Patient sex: M
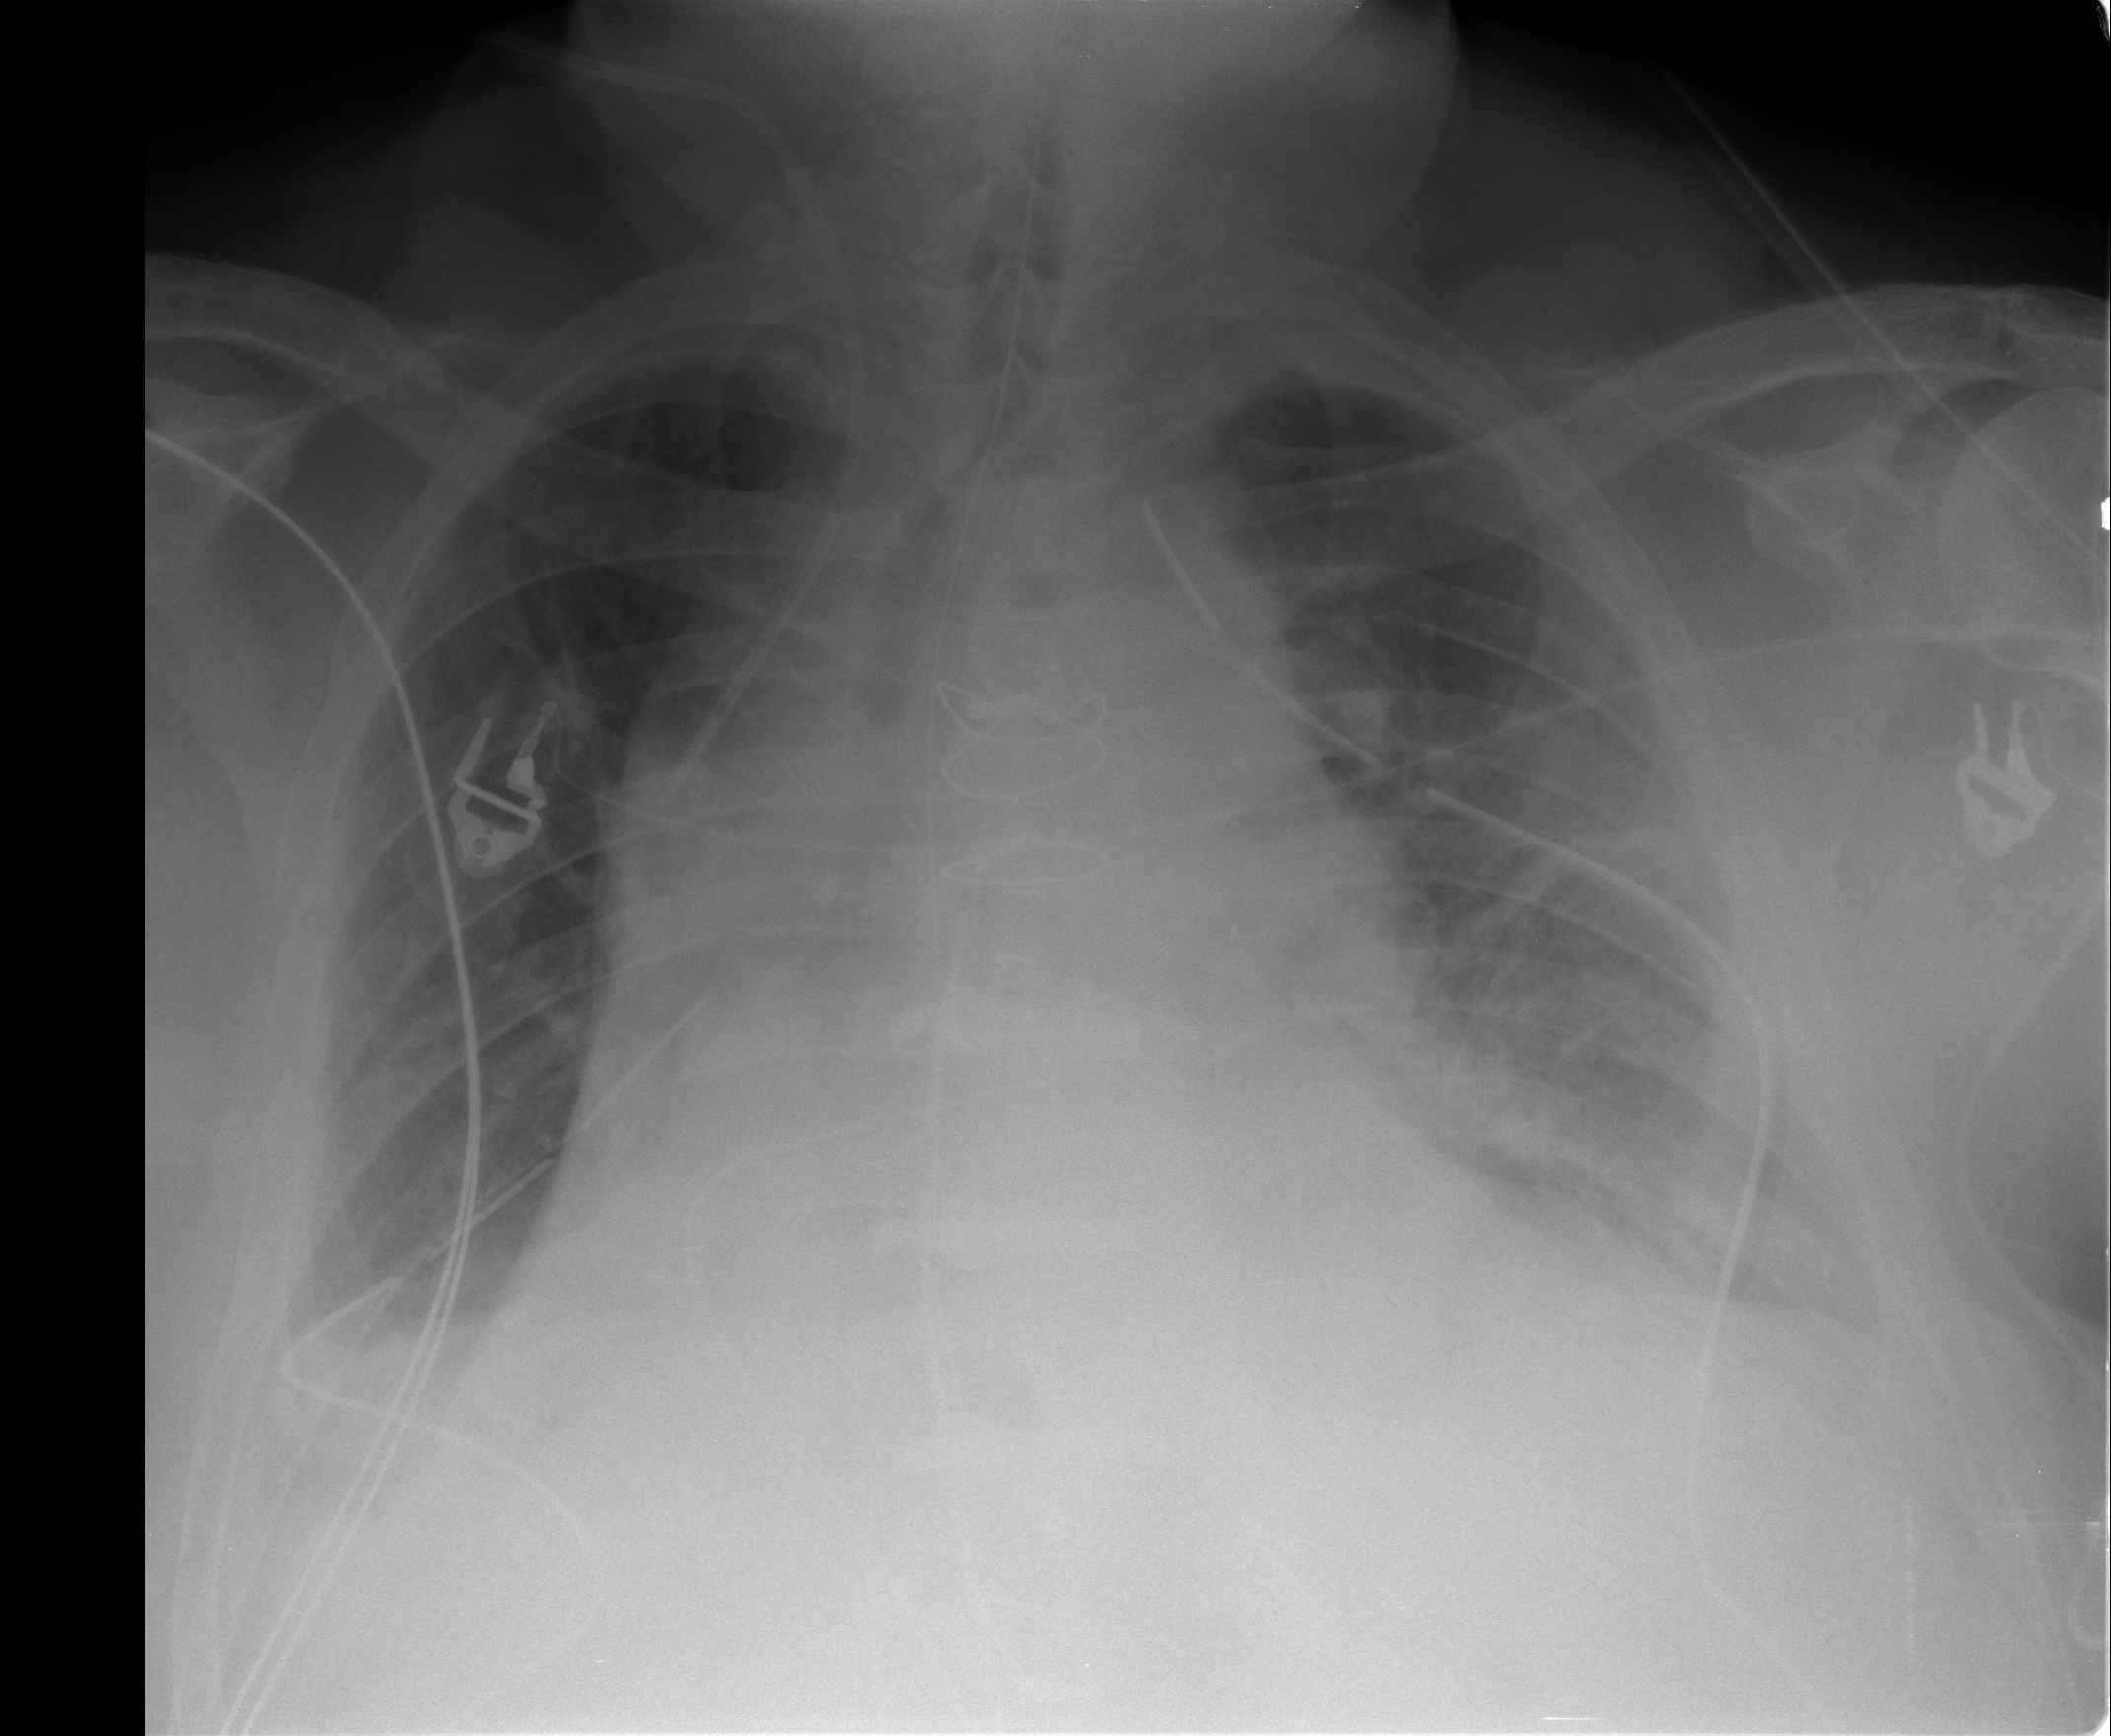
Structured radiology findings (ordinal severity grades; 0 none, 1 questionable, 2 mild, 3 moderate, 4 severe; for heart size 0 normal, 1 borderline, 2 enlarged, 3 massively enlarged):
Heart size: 3
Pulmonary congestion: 2
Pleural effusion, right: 2
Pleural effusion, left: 2
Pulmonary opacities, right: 0
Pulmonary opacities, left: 1
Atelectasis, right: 2
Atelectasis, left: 2